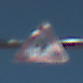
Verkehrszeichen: EinseitigVerengteFahrbahnLinks
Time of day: Midday
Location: Outdoor (Nature)
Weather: Clear
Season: NotSpecified
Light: Natural